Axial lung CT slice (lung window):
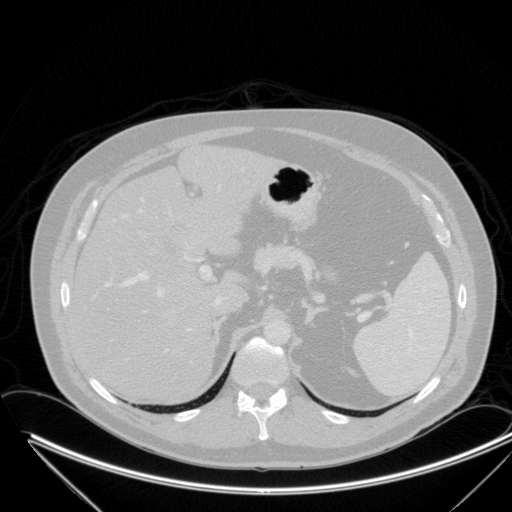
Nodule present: no